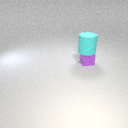
small purple rubber cube below large cyan rubber cylinder